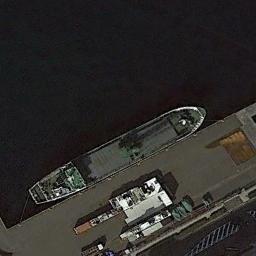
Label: ship